The image folds the raw vibration samples of a bearing signal into a 2-D grayscale square (signal-to-image encoding). Based on the visible evidence, which condition applies: normal, inner_race, outer_race, ball?
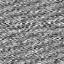
Answer: normal